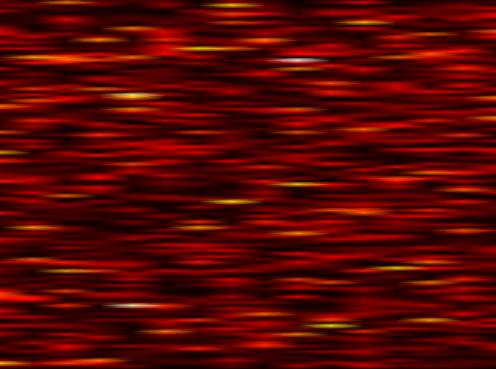
Label: FOFDM